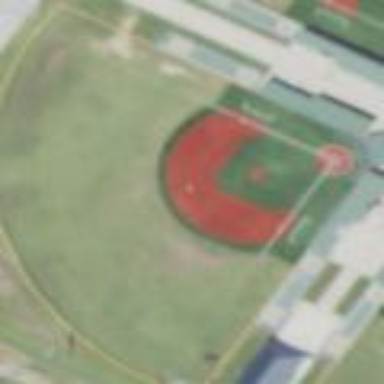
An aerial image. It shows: Baseball pitch for leisure land.